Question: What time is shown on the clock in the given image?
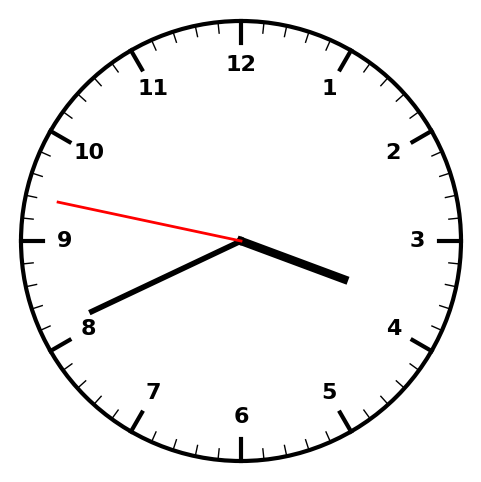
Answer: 03:40:47